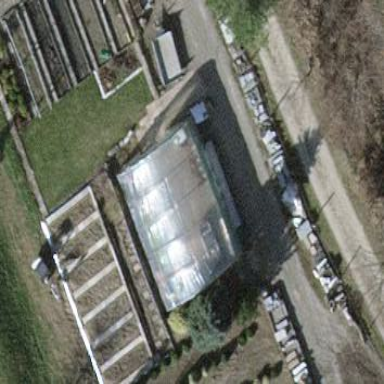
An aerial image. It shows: Greenhouse.